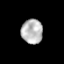
Tissue: prostate
Cell type: T cells
Senescence score: 0.2905
Nuclear area (px): 507
Mean DAPI intensity: 185.892